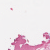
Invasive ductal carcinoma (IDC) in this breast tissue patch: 0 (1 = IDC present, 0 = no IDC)